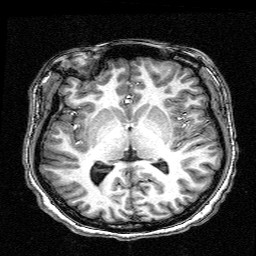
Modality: T1w
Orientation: coronal
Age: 23
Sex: female